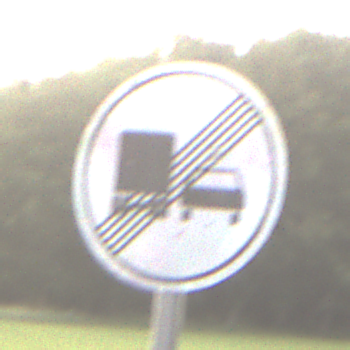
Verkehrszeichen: EndeUeberholverbotKraftfahrzeuge
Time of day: SunriseSunset
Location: Outdoor (Nature)
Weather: Clear
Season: NotSpecified
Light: Natural